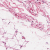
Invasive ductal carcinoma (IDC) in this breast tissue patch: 0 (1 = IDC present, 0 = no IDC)